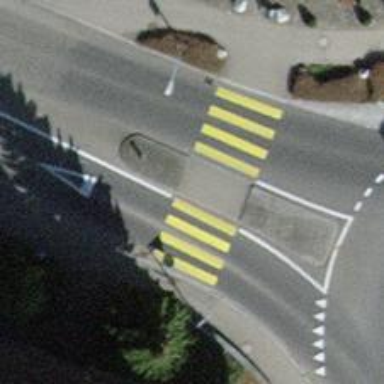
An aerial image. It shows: Uncontrolled zebra crossing on the road.